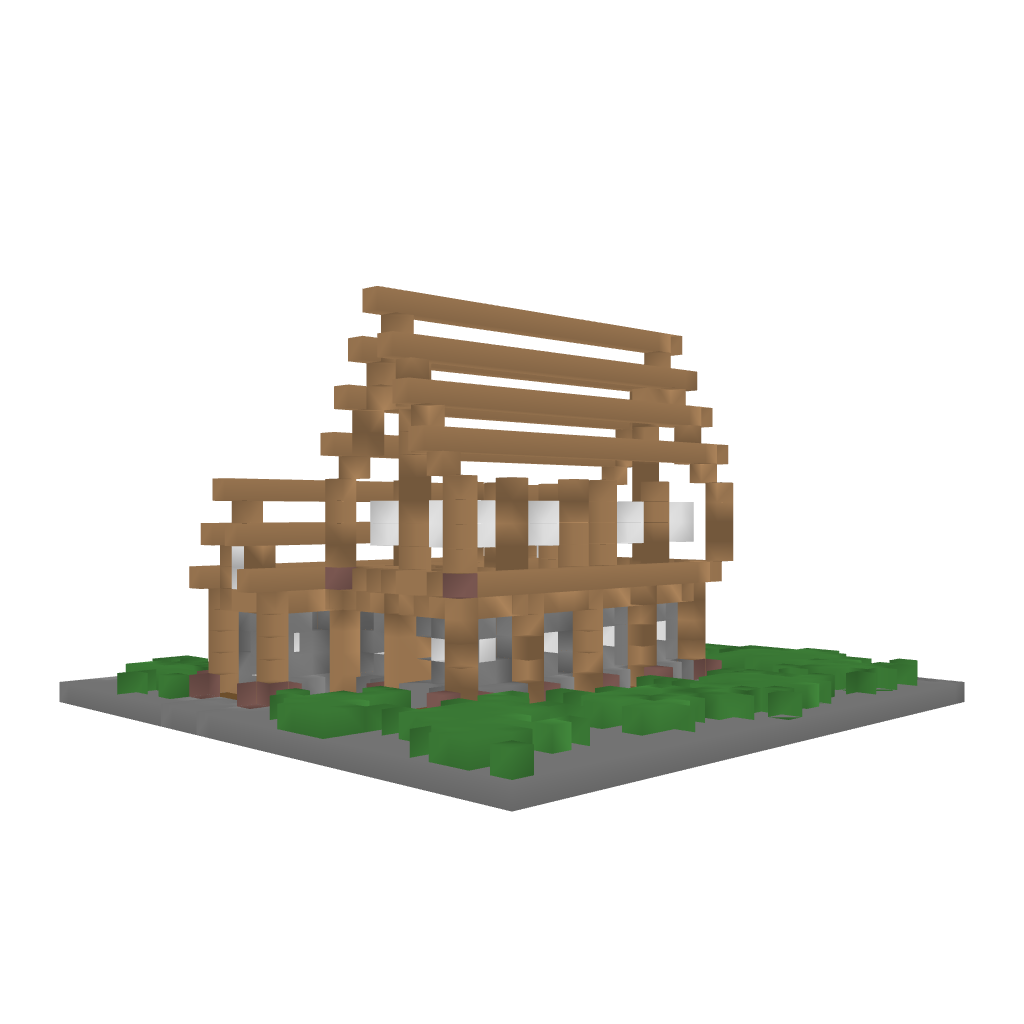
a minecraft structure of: Medieval Cottage bad low quality